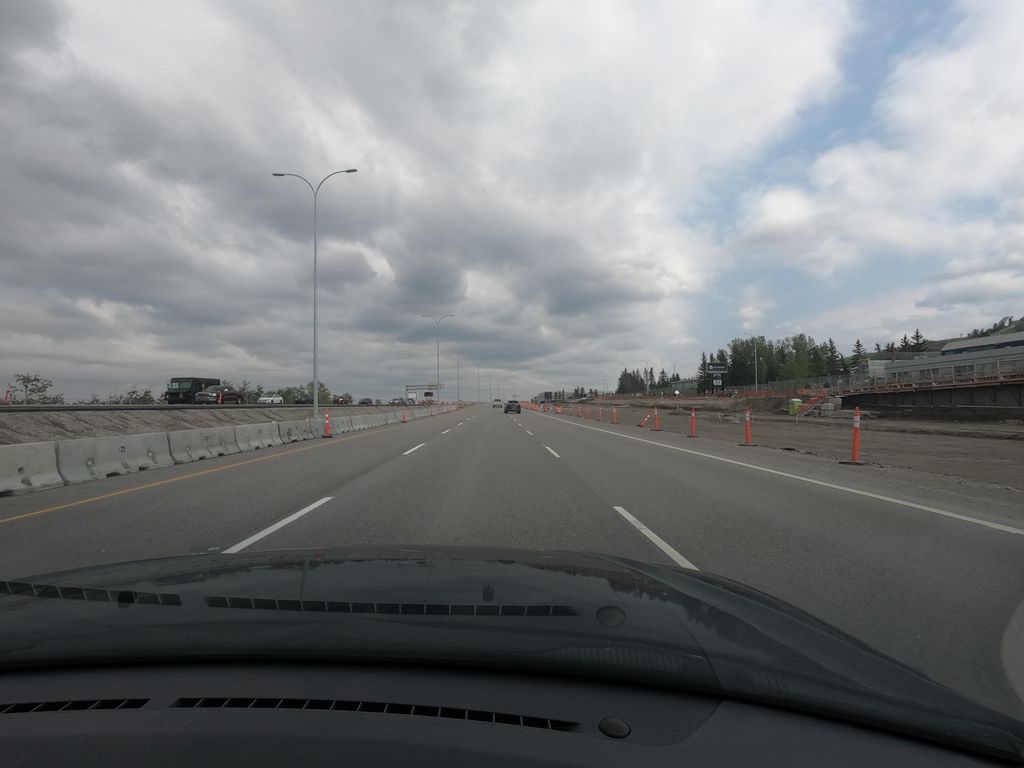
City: calgary